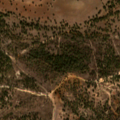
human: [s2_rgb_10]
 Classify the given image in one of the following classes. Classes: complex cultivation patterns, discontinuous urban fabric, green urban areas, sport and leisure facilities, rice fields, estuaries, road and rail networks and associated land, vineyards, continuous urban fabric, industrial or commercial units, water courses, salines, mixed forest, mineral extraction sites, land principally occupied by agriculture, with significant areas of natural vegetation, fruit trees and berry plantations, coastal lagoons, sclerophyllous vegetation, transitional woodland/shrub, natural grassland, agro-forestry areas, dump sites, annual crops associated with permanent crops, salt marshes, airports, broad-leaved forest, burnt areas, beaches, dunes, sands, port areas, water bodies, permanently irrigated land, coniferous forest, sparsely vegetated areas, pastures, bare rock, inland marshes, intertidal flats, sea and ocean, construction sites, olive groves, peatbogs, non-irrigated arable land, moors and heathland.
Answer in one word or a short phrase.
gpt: pastures, agro-forestry areas, broad-leaved forest, transitional woodland/shrub